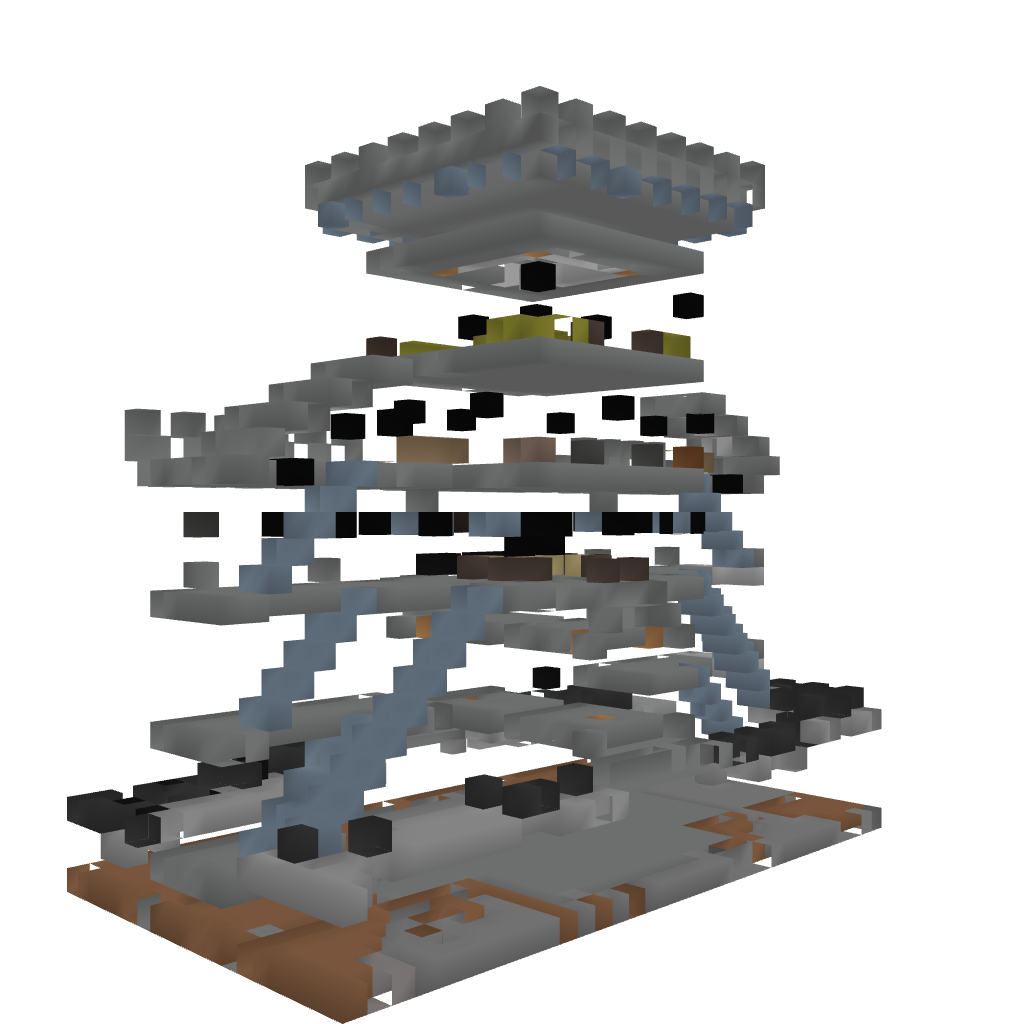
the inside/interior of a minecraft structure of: Skin System redstone door (5 by 3 pistons)